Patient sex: F
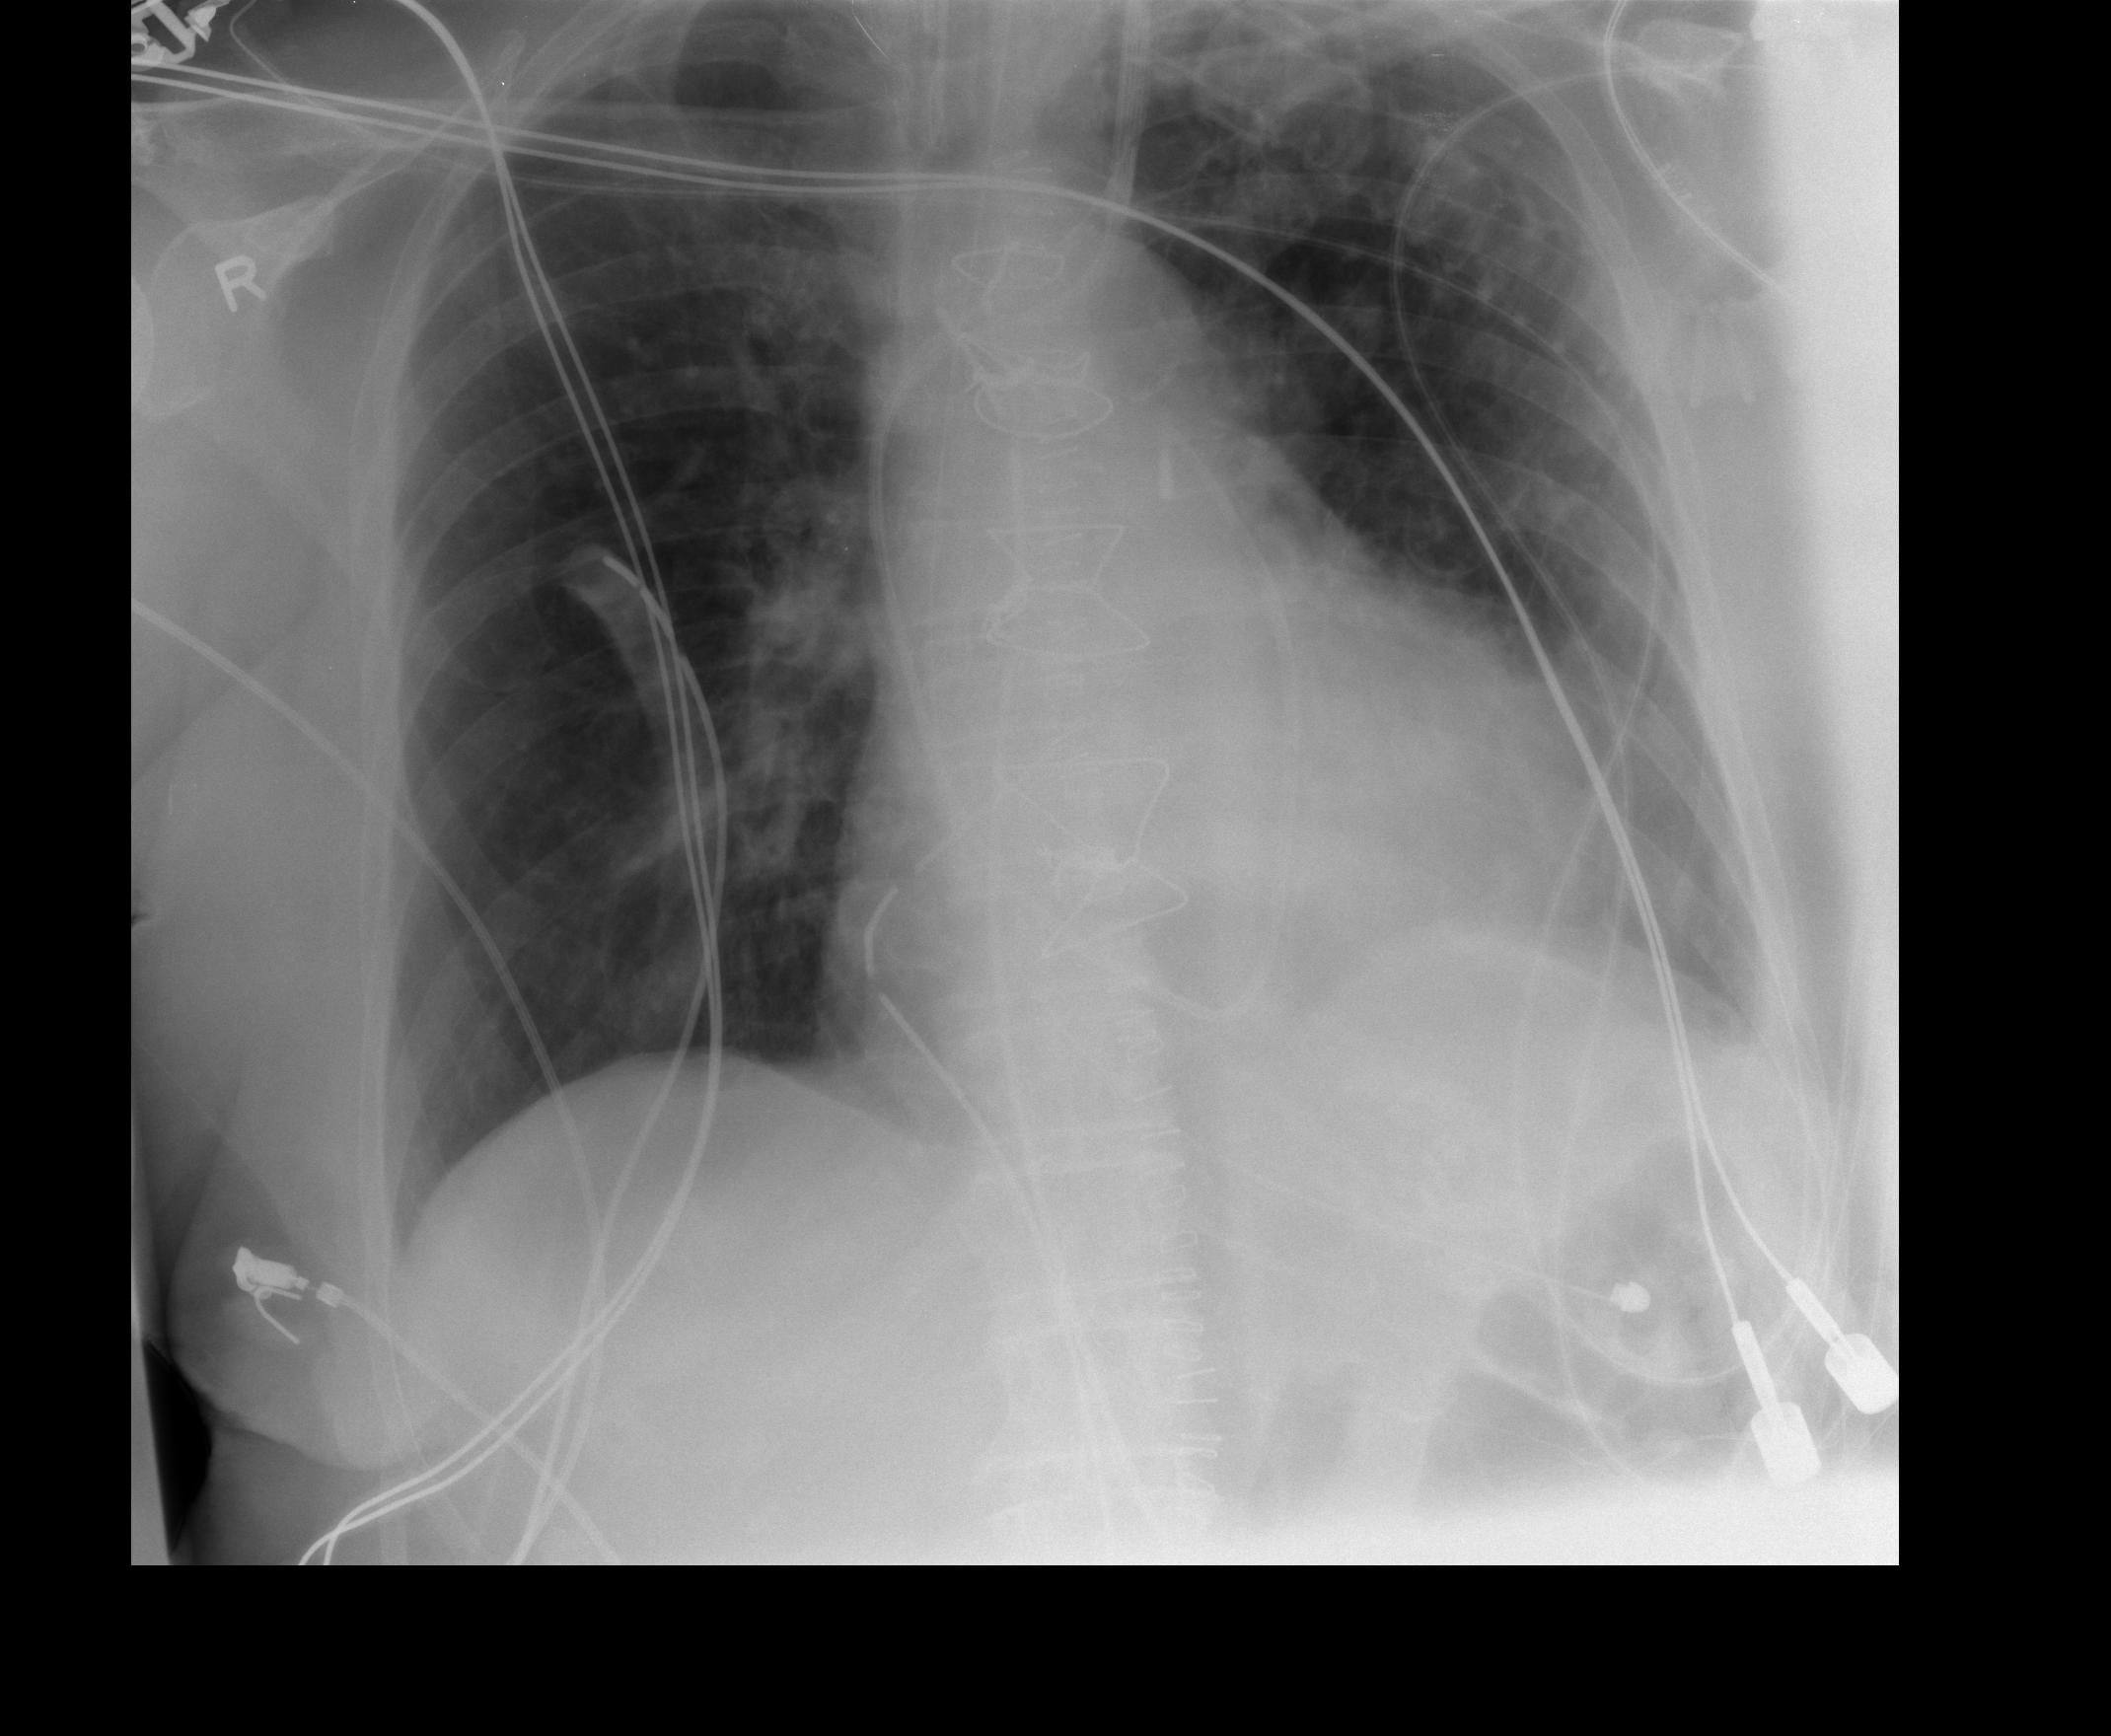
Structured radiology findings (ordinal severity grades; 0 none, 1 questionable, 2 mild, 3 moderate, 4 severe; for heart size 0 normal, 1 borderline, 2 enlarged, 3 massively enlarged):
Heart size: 2
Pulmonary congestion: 0
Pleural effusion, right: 0
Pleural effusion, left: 2
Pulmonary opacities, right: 0
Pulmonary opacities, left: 0
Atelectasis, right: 0
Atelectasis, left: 2